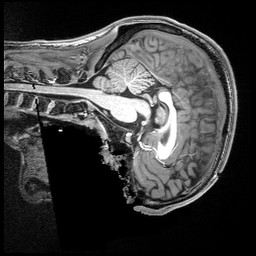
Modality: T1w
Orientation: sagittal
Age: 19
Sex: male